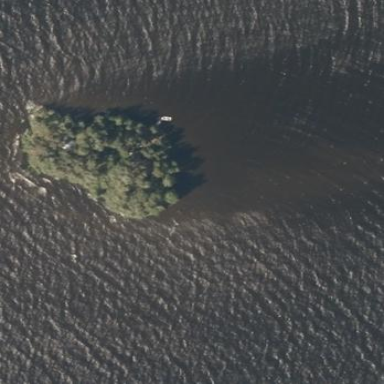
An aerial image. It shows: Image showing island.